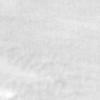
Label: no_change